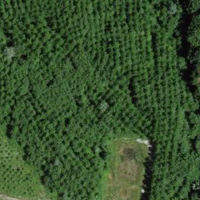
EUNIS habitat code: 56
Species observed at this site:
Tettigonia viridissima
Tanacetum vulgare